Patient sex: M
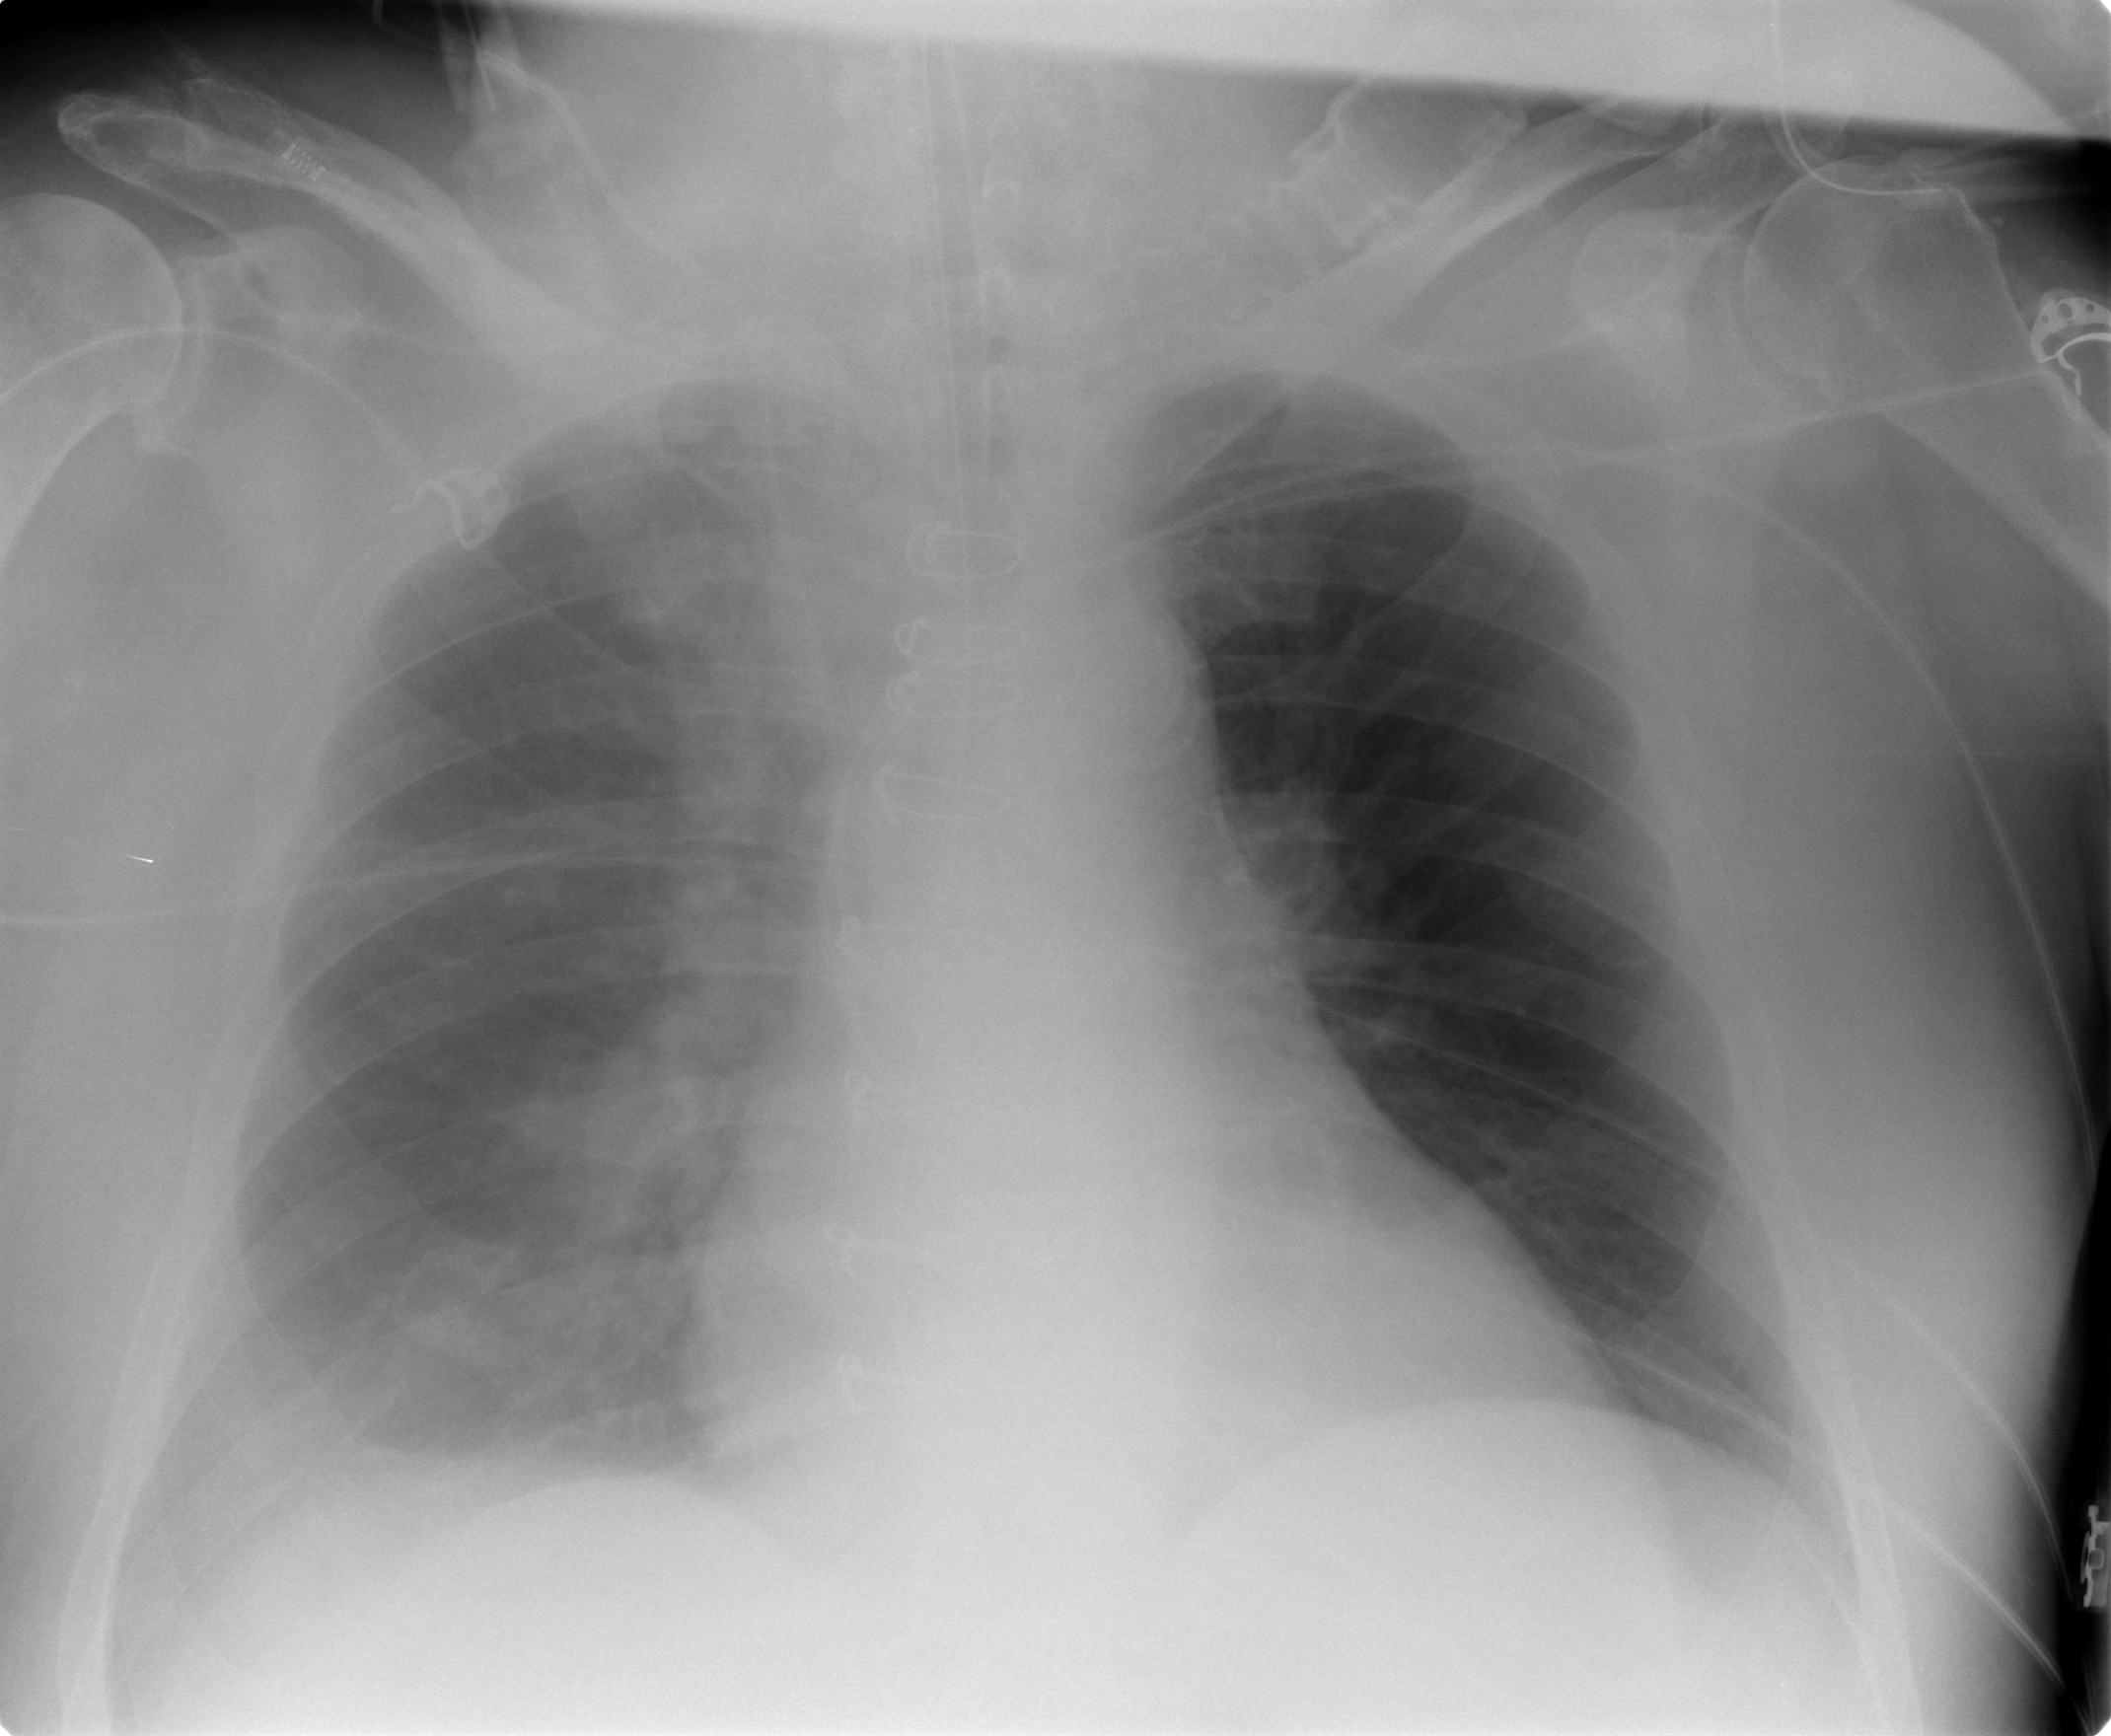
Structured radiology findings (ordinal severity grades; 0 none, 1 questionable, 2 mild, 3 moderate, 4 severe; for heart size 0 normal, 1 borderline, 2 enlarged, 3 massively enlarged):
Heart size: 2
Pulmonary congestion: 0
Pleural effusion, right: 2
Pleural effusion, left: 0
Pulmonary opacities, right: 0
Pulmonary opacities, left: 0
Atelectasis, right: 2
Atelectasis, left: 0